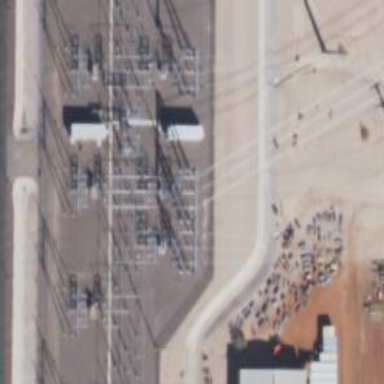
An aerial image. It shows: Switch for power supply.